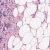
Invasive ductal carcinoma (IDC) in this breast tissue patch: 1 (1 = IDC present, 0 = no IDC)